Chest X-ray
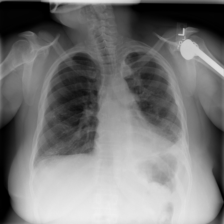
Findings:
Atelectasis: negative
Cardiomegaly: negative
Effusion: negative
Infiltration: negative
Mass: negative
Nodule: negative
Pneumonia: negative
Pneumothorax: negative
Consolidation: negative
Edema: negative
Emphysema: negative
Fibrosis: negative
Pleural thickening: negative
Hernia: negative